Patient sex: M
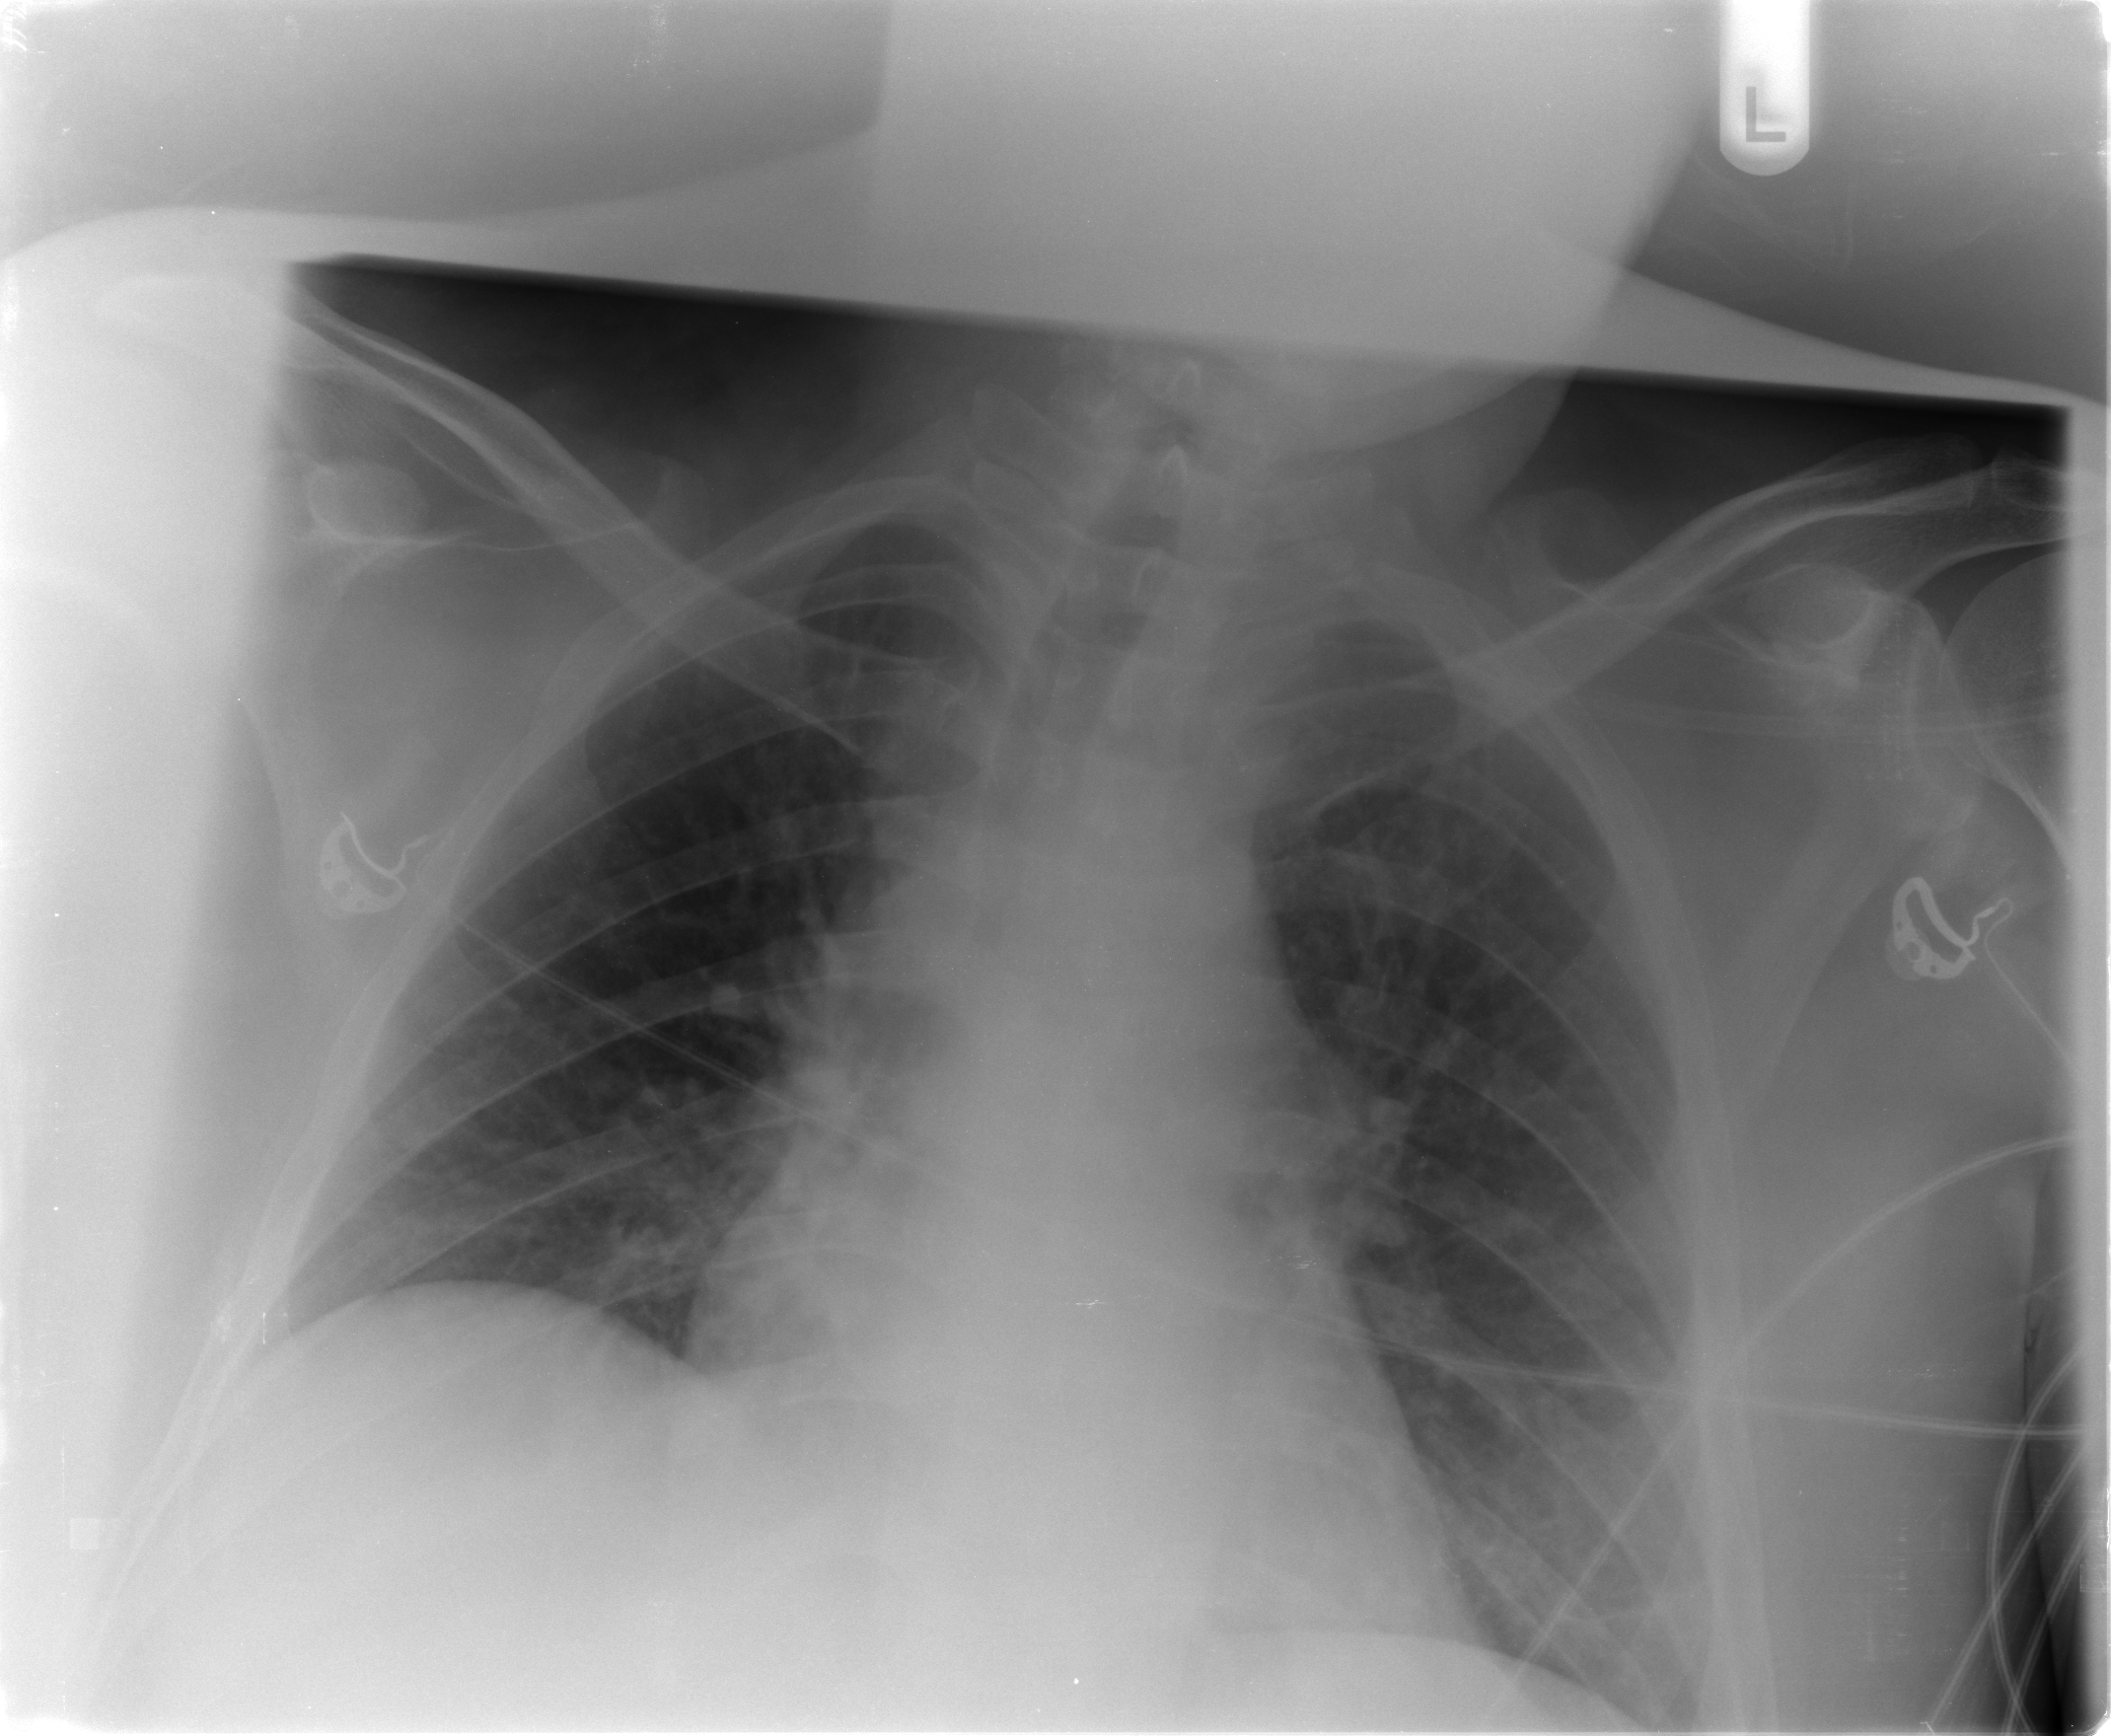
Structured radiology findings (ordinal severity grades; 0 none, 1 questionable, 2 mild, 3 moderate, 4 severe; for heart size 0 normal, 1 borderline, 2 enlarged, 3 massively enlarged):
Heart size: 0
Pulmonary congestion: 0
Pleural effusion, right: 0
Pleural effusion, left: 0
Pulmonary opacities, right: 1
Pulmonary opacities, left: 0
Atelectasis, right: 2
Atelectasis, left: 0